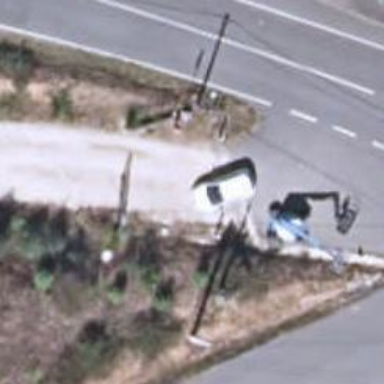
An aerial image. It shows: Lift gate barrier.